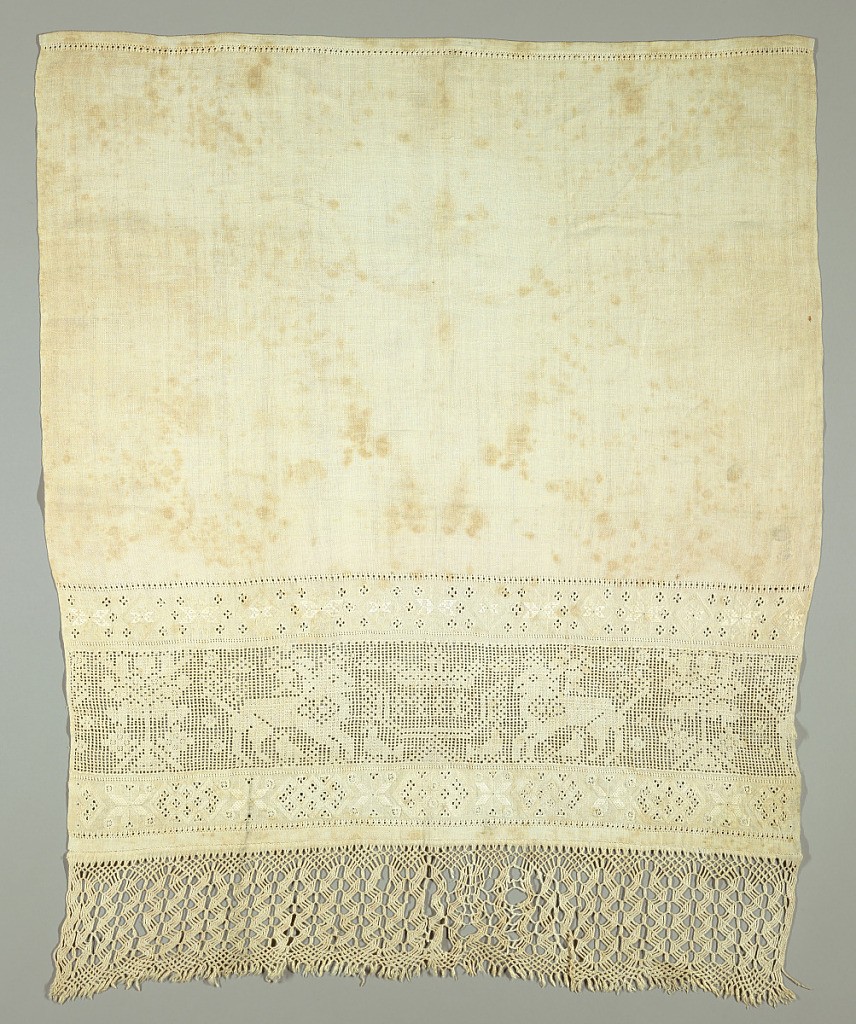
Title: Towel end
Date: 19th century
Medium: linen Technique: withdrawn element with embroidery
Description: Broad lower towel end with a border of drawn work with animals confronting initials "M.I.D." under coronet and with floral and bird frame; symmetrical flower motif on each end. Broad geometrical guard bands n embroidery and drawn work. Deep macramé lower edge attached by band. Two plain selvages.